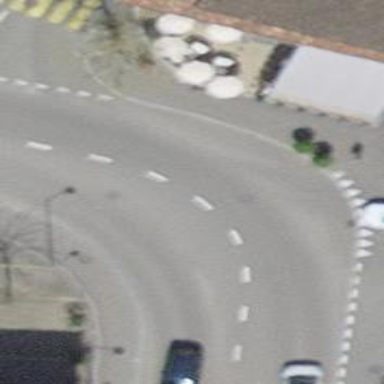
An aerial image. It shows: Secondary road with asphalt surface and sidewalks on both sides also made of asphalt.